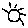
Label: sun